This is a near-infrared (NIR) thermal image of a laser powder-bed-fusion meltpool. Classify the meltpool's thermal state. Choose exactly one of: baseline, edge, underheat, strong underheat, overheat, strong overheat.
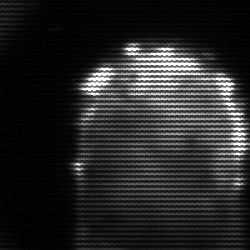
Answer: baseline